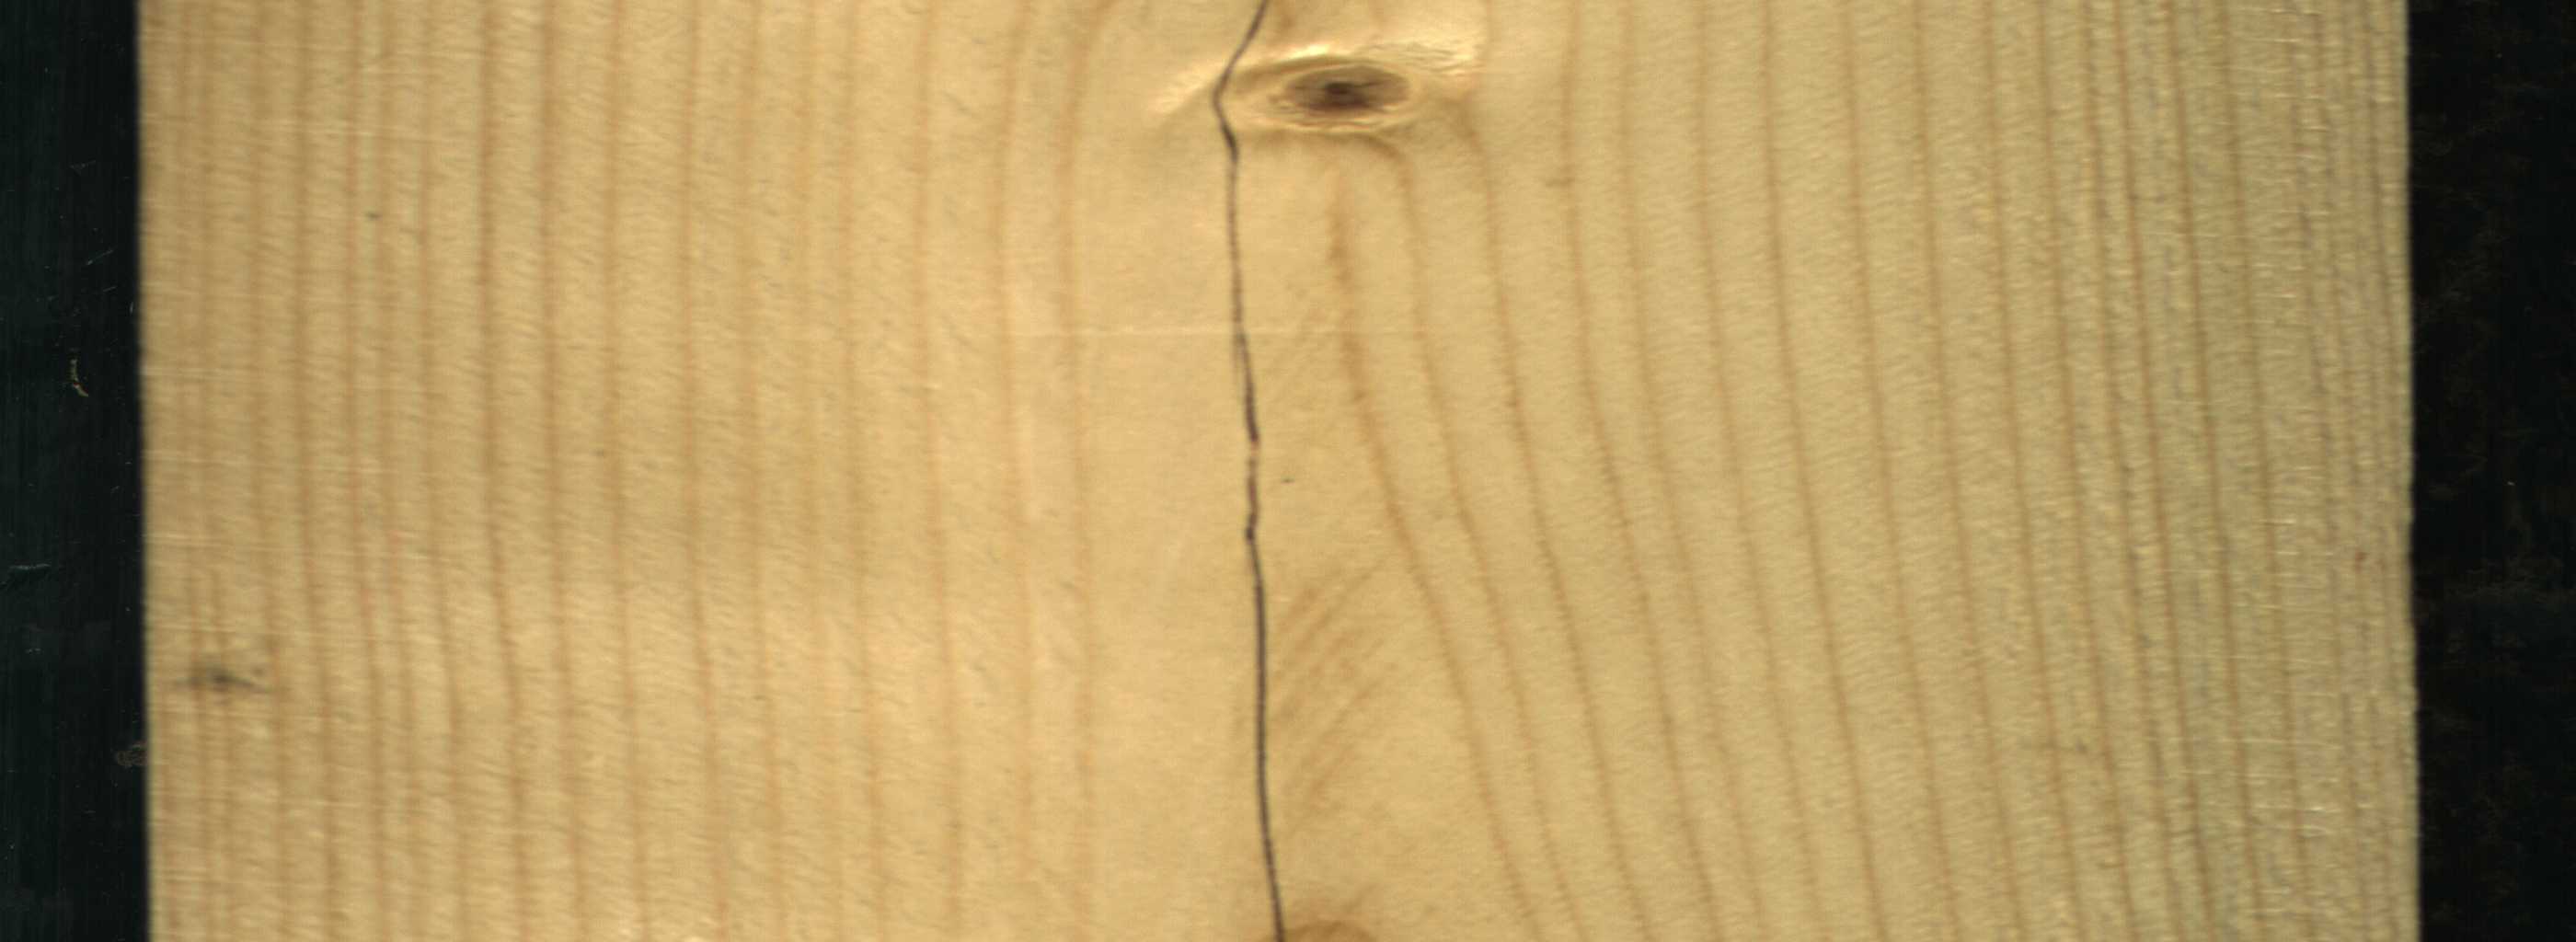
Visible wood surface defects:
Crack
Live_Knot